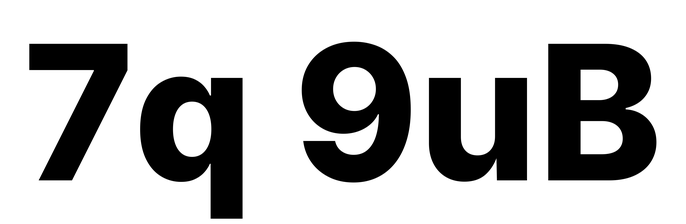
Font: Inter_ExtraBold